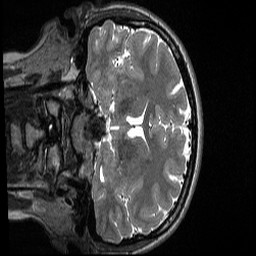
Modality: T2w
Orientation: coronal
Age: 23
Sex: female